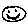
Label: smiley face